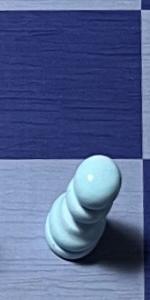
Label: Pawn_White